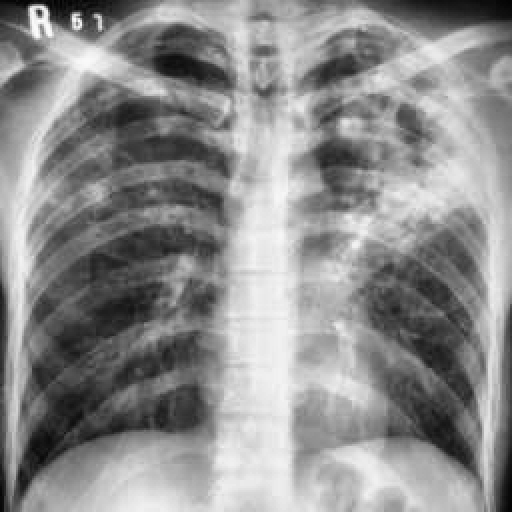
Finding: TUBERCULOSIS